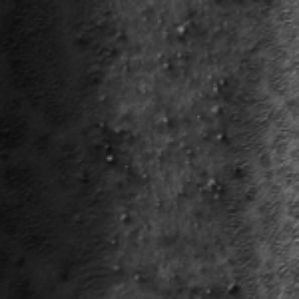
Label: frost